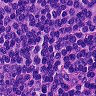
Metastatic tissue present: no